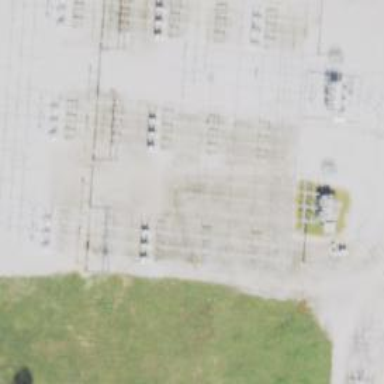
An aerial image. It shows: Switch for power supply.